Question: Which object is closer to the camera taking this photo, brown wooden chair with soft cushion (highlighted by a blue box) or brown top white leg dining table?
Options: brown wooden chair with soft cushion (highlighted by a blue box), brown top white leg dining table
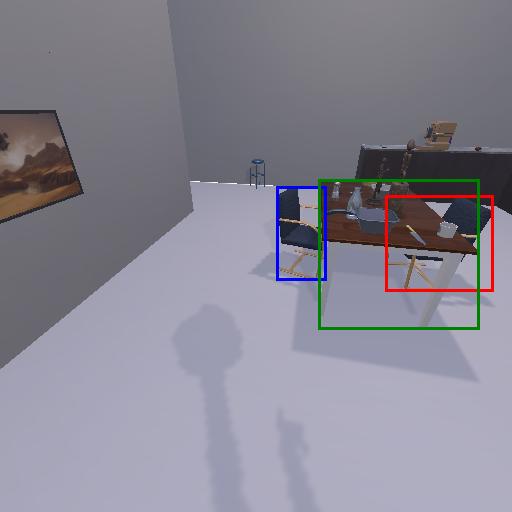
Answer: brown wooden chair with soft cushion (highlighted by a blue box)